Interaction volume radius: 5 \u00c5
Interaction volume height: 10 \u00c5
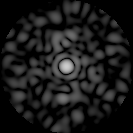
Disorder parameter: 0.8845